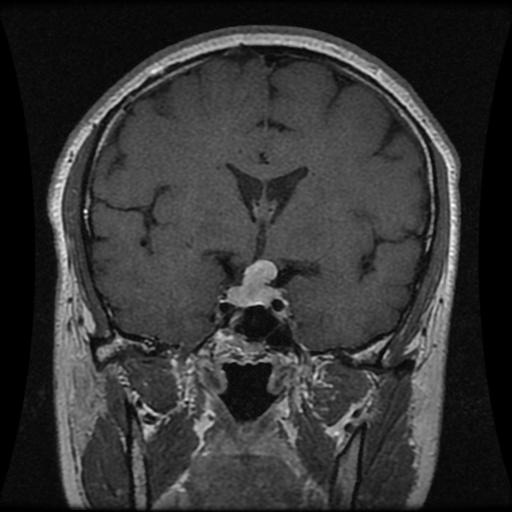
Label: pituitary